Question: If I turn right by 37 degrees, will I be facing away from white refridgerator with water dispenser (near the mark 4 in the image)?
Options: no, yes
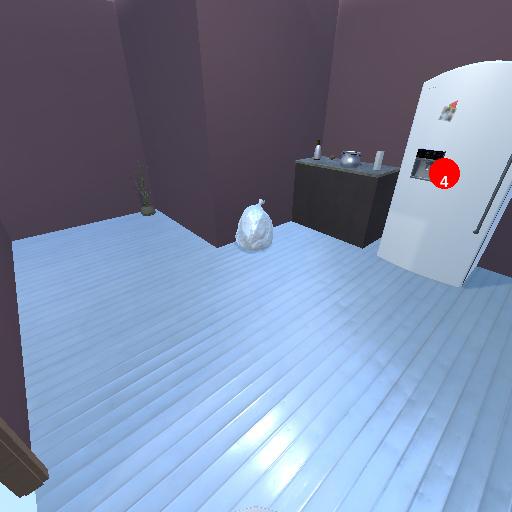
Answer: no